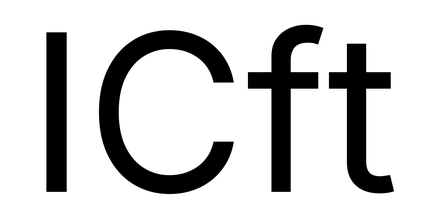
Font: Inter_Regular